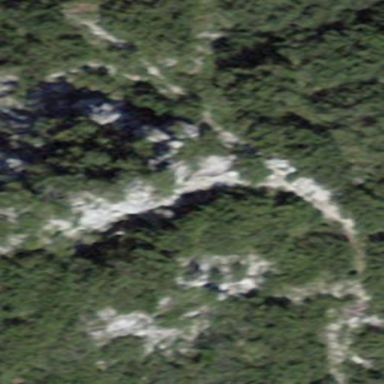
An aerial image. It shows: Landscape dominated by bare rock.